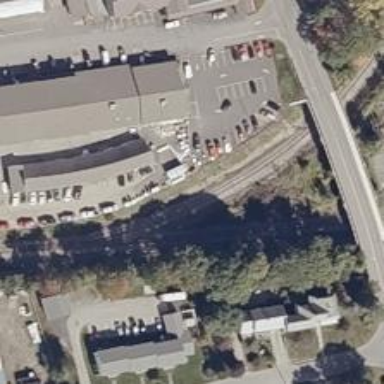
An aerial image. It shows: Railway siding for service.